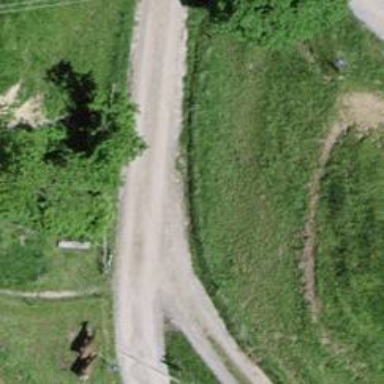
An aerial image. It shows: Wayside cross with historic significance.